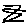
Label: zigzag